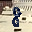
Label: 8